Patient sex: F
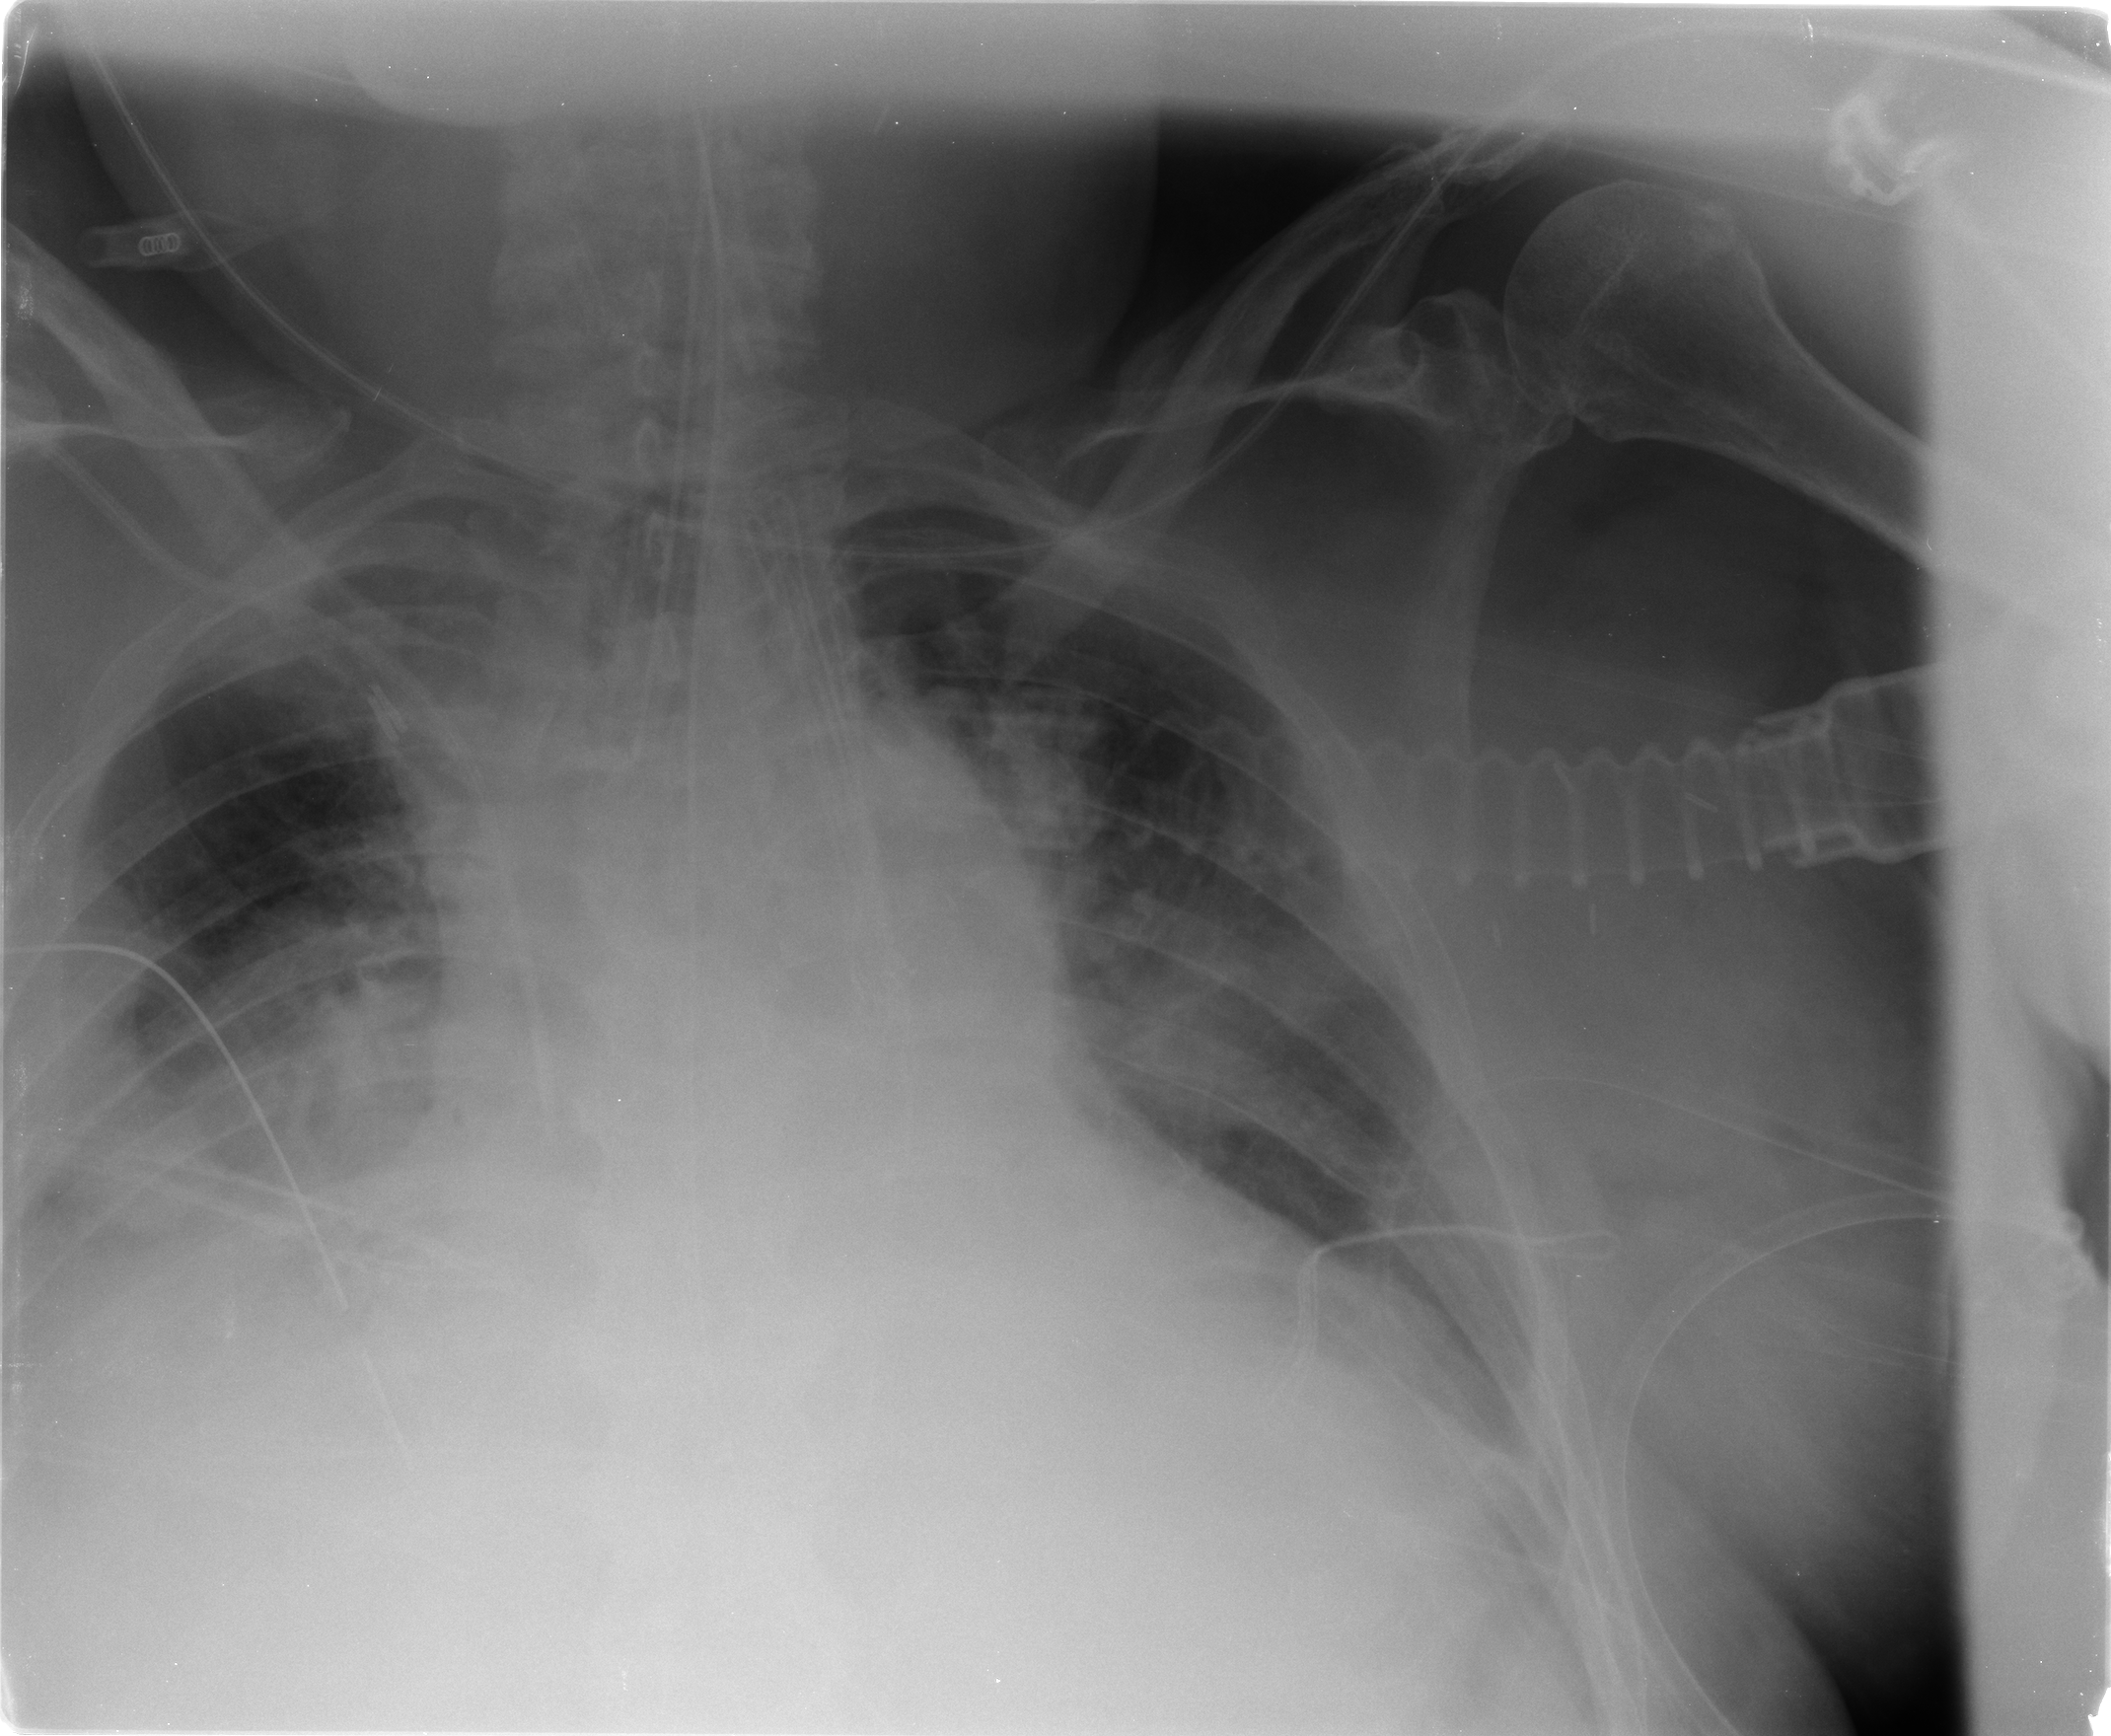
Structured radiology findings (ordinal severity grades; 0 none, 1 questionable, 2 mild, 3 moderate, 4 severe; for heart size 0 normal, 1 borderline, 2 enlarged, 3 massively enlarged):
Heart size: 2
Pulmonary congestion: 2
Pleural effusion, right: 3
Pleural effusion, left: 2
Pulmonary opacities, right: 0
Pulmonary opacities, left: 2
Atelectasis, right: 3
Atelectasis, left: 2